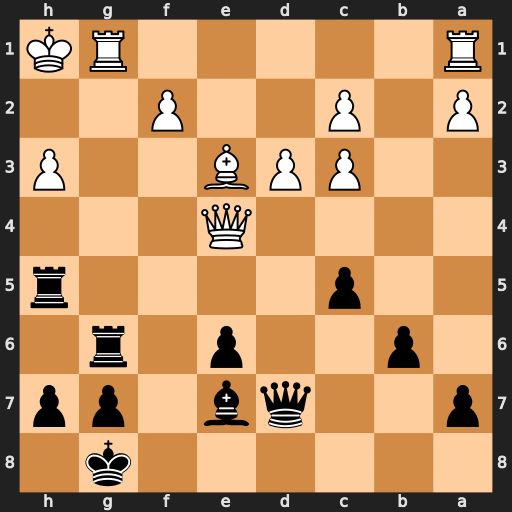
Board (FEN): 6k1/p2qb1pp/1p2p1r1/2p4r/4Q3/2PPB2P/P1P2P2/R5RK
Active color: b
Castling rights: -
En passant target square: -
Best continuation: Rxh3#